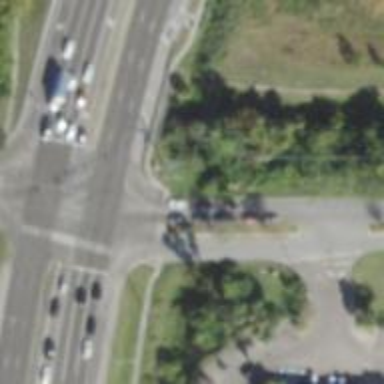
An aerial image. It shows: Marked crossing on footway.